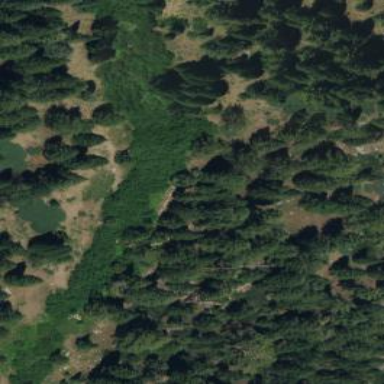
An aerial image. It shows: Wet meadow with wooded vegetation.